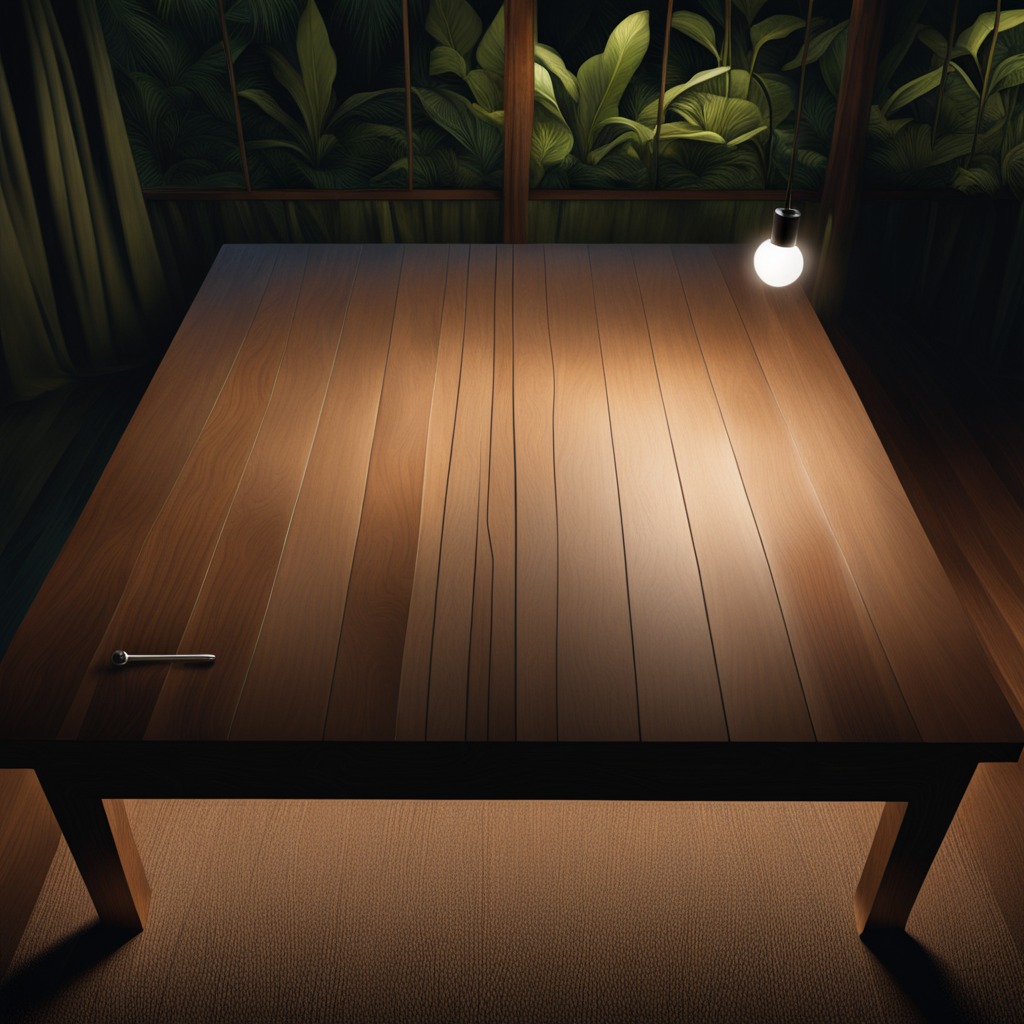
A metal screw lying on a wooden table inside a jungle field workshop tent at night dim ambient light soft shadows worn but